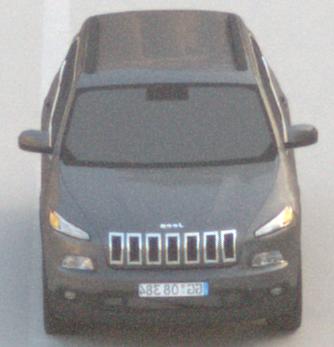
Make: Jeep
Model: Cherokee 3.2 V6 Pentastar
Detailed model: Cherokee (KL)
Model produced from: 2014/07
Model produced until: 2015/07
Doors: 5
Color: gray
Road condition: dry road
Daytime: sunrise or sunset
Contrast: low contrast